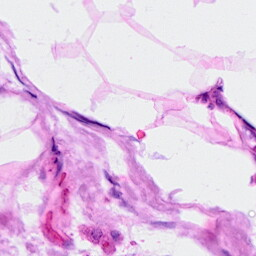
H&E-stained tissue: Breast